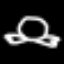
Label: frog